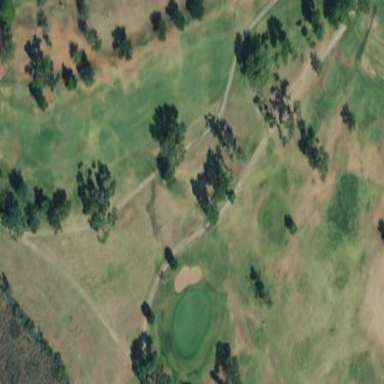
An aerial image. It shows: Golf rough area.